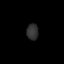
Tissue: lung
Cell type: Others
Senescence score: 0.5804
Nuclear area (px): 184
Mean DAPI intensity: 48.989